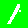
Digit: 1